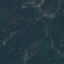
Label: Forest